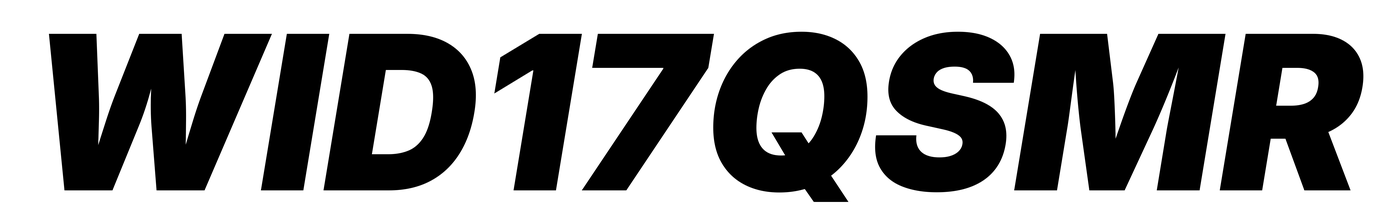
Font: Inter-Italic_Black_Italic